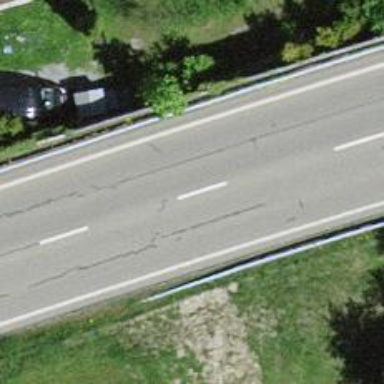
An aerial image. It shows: Asphalt road designated as trunk highway.